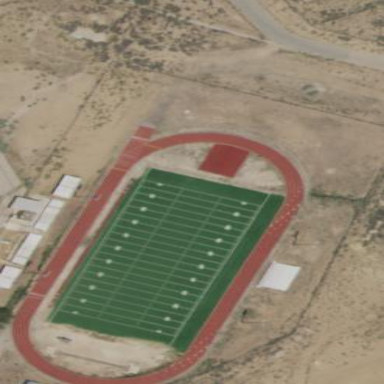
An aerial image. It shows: American football pitch.